Question: am using Jquery mobile 1.4.1. I trying to display a jquery mobile list view but it doesn't display correctly when insert the code using Jquery. The problem is that the jquery doesn't insert the css classes. Here is my code and a screen shot:

'''
<!DOCTYPE html>
<html>
<head>
<title>Web service</title>
<link rel="stylesheet" type="text/css" href="css/jquery.mobile-1.4.1.css">
<link rel="stylesheet" type="text/css" href="css/jquery.mobile.structure-1.4.1.css">
<link rel="stylesheet" type="text/css" href="css/jquery.mobile.theme-1.4.1.css">
<script src="http://ajax.googleapis.com/ajax/libs/jquery/1.10.2/jquery.min.js"></script>
<script src="js/jquery.mobile-1.4.1.min.js"></script>
<script>
$(document).ready(function() {
$.getJSON("http://localhost/WebService/web-service.php?format=json", function(result) {
var html = "";
$.each(result.posts, function(i, field) {
html = html.concat("<li><a href='#'>" + field.post.fullname + "</a></li>");
});
document.getElementById('list').innerHTML = html;
});
});
</script>
</head>
<body>
<!-- Start of first page -->
<div data-role="page" id="foo">
<div data-role="header">
<h1>Foo</h1>
</div><!-- /header -->
<div role="main" class="ui-content">
<p>I'm first in the source order so I'm shown as the page.</p>
<p>View internal page called <a href="#bar">bar</a></p>
<ul data-role="listview" id="list"></ul>
</div>
<!-- /content -->
<div data-role="footer">
<h4>Page Footer</h4>
</div><!-- /footer -->
</div><!-- /page -->
<!-- Start of second page -->
<div data-role="page" id="bar">
<div data-role="header">
<h1>Bar</h1>
</div><!-- /header -->
<div role="main" class="ui-content">
<p>I'm the second in the source order so I'm hidden when the page loads. I'm just shown if a link that references my id is beeing clicked.</p>
<p><a href="#foo">Back to foo</a></p>
</div><!-- /content -->
<div data-role="footer">
<h4>Page Footer</h4>
</div><!-- /footer -->
</div><!-- /page -->
</body>
</html>
'''
How can i fix it?
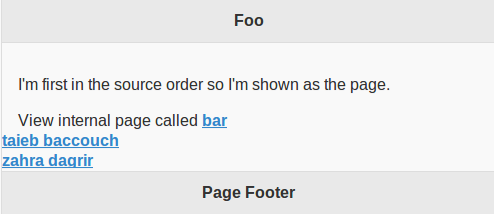
Answer: What do you want to show as listview?? are they these three items
1.bar
2.taieb baccouch
3.zahra daqrir
than the following code can help you..
'''
<div>
<ul data-role="listview" class="jqm-list">
<li><a><span>bar</span></a></li>
<li><a><span>taieb baccouch </span></a></li>
<li><a><span>zahra daqrir</span></li>
</ul></div>
'''